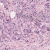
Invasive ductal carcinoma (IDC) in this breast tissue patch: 1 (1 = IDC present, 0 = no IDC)